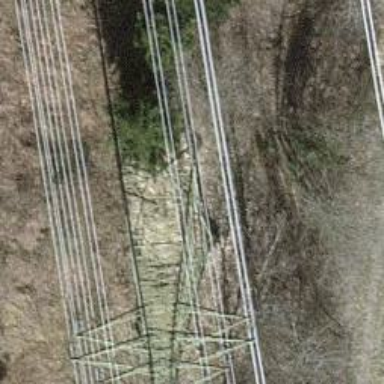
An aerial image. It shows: Lattice structure tower used for power transmission.